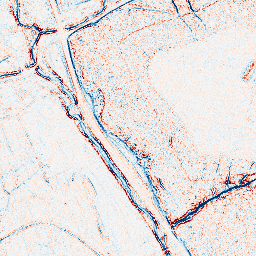
Category: edge_preserving
Decomposition family: bilateral
Decomposition parameters: d: 5
sigma_color: 150
sigma_space: 50
Upsampling method: cubic_catmull_rom
Upsampling parameters: scale: 8
Upsampling scale: 8